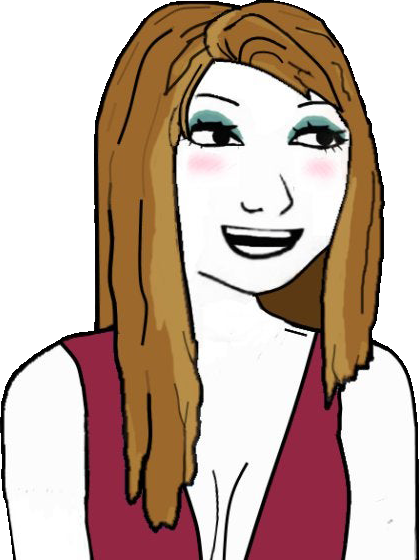
Label: 5_Doomer_Girl